This plot shows a bearing's acceleration signal over time (raw waveform). What is the most likely bearing condition (normal, inner_race, outer_race, ball)?
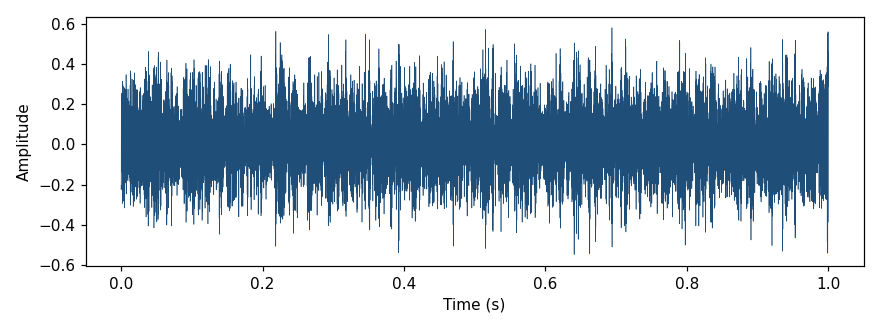
Answer: outer_race